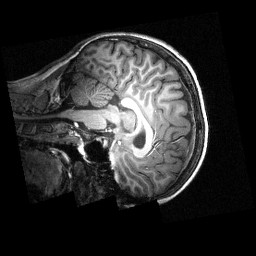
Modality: T1w
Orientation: sagittal
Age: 12
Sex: male
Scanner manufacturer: siemens
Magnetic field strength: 3.951 T
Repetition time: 1.5 s
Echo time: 0.00341 s